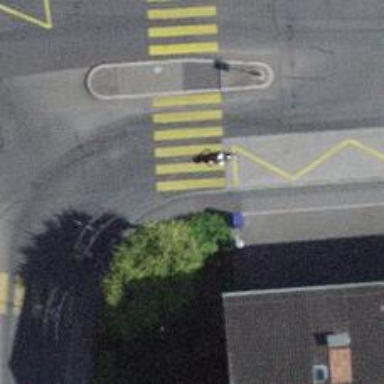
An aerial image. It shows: Kerb barrier.